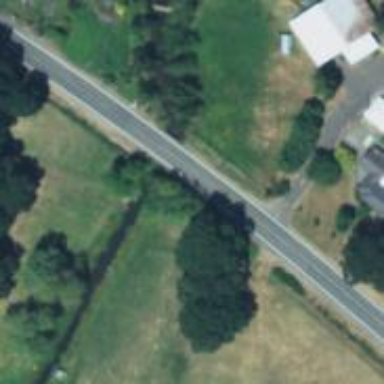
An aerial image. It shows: Secondary road crossing bridge.